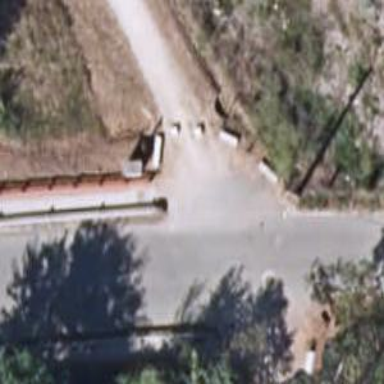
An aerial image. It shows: Unclassified road with asphalt surface crossing bridge. There are sidewalks on both sides and track for cyclists.